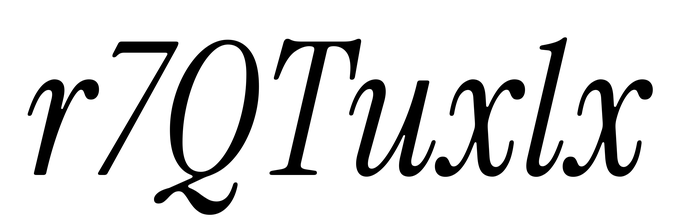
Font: InstrumentSerif-Italic